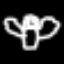
Label: angel